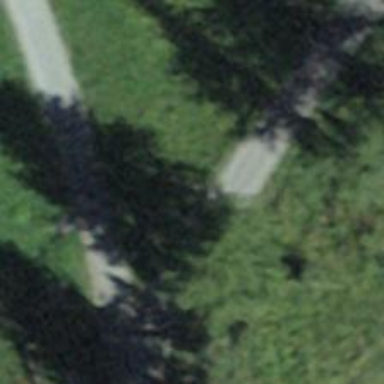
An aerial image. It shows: Track road with excellent visibility.